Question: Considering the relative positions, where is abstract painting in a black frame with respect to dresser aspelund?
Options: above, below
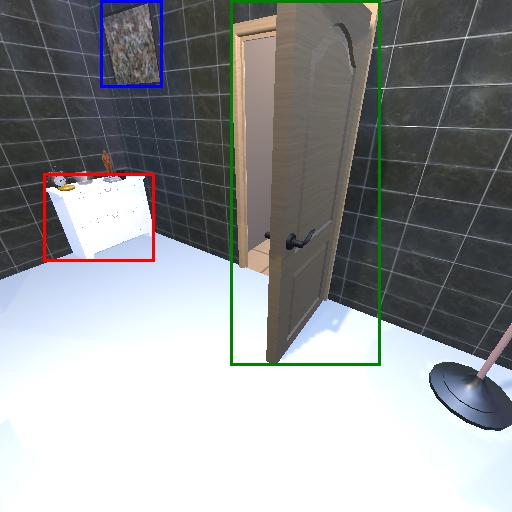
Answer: above